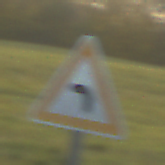
Verkehrszeichen: KurveLinks
Umgebung: Outdoor, Nature
Tageszeit: SunriseSunset
Wetter: PartlyCloudy
Licht: Natural
Jahreszeit: NotSpecified
Kontrast: MediumContrast